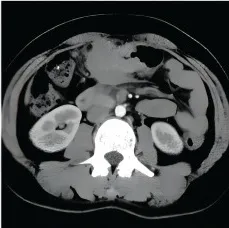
Treatment assessment by abdominal enhanced CT (A-F). (C) SD, after four cycles of XELOX therapy.
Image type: radiology (ct)